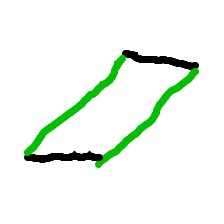
Shape: parallelogram